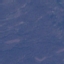
Land use / land cover class: HerbaceousVegetation